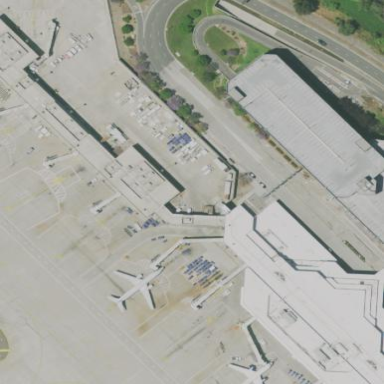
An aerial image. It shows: Airport terminal building.